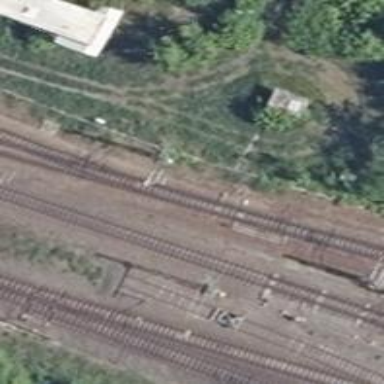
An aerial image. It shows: Railway switch.